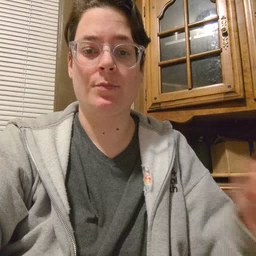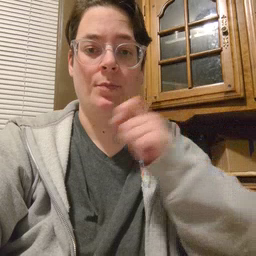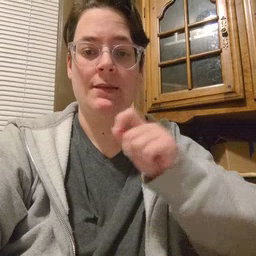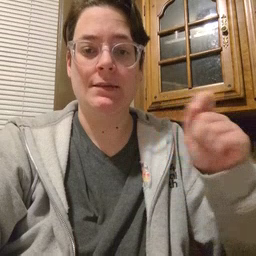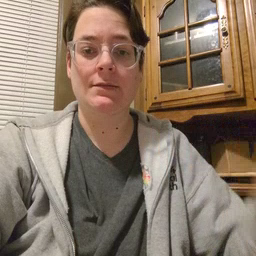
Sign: pen